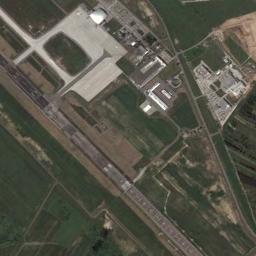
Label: airport